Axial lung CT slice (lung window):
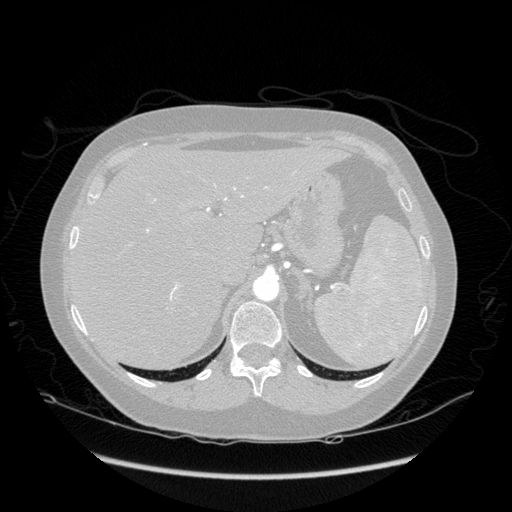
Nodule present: no